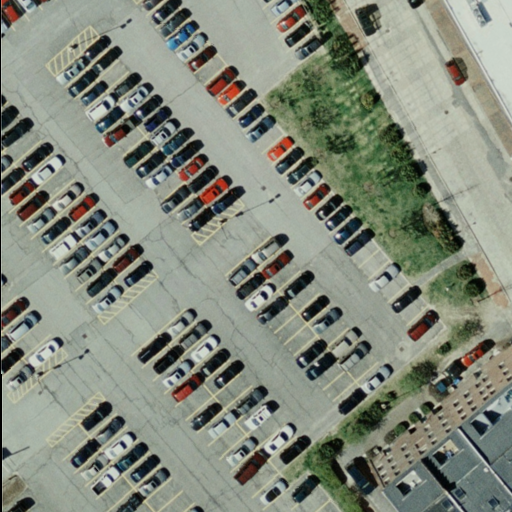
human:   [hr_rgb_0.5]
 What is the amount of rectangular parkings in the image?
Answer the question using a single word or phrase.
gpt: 0

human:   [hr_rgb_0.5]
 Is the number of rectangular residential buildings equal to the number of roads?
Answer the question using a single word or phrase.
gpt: no

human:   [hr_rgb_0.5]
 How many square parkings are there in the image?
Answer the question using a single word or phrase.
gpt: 0

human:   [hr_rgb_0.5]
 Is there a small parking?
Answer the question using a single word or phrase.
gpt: no

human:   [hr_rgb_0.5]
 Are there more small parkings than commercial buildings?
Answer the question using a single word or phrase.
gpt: no

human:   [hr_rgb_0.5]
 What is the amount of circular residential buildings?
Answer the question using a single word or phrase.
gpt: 0

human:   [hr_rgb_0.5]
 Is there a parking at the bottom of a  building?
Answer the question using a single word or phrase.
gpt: no

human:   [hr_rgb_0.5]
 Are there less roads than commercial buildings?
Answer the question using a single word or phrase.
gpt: no

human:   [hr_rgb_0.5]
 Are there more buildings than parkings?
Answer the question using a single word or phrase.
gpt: yes

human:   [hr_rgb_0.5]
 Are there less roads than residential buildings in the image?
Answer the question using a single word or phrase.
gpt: no

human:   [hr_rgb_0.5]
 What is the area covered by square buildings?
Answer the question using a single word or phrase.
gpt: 0m2

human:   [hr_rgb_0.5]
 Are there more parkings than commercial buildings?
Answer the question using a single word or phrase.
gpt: yes

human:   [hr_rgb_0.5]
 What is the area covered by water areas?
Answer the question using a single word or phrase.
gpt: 0m2

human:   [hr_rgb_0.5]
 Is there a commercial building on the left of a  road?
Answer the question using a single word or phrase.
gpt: no

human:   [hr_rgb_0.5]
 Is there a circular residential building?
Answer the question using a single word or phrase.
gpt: no

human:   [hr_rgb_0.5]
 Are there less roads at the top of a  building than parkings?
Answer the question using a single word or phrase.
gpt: no

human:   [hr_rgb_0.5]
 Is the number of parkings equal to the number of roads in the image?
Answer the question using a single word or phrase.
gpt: no

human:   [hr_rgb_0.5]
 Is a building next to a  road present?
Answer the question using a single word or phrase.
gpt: yes

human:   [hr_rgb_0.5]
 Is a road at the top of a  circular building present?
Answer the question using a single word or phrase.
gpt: no

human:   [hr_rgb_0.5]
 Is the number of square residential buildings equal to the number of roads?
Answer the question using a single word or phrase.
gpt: no

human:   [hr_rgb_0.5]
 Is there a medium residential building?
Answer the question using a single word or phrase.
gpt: yes

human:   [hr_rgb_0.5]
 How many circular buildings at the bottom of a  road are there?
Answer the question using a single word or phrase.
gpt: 0

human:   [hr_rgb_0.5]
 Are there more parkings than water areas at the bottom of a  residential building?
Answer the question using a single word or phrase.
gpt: yes

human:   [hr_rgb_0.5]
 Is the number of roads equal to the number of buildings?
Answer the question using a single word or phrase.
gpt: no

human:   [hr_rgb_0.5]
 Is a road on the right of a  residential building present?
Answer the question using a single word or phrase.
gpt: no

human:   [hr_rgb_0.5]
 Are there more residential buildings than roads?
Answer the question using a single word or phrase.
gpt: no

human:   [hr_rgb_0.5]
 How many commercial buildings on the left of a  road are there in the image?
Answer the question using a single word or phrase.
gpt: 0

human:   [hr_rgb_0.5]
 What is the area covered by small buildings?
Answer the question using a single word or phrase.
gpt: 6m2

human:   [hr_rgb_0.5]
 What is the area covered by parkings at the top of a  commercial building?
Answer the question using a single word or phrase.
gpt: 0m2

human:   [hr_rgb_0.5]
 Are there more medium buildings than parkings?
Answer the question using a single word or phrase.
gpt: no

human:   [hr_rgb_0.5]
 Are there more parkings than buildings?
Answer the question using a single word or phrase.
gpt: no

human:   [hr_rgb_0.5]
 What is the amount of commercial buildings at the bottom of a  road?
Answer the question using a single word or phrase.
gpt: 0

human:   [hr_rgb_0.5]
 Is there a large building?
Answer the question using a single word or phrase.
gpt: no

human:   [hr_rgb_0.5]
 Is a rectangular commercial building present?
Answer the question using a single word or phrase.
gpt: no

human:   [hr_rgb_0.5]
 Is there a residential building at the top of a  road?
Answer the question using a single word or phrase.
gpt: yes

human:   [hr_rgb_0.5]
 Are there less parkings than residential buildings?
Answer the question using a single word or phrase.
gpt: yes